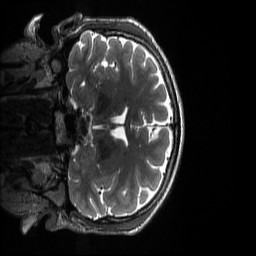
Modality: T2w
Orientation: coronal
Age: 21
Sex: male